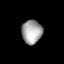
Tissue: lung
Cell type: Endothelial cells
Senescence score: 0.6013
Nuclear area (px): 473
Mean DAPI intensity: 164.302